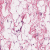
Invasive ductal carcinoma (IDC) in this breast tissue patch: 0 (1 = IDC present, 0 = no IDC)